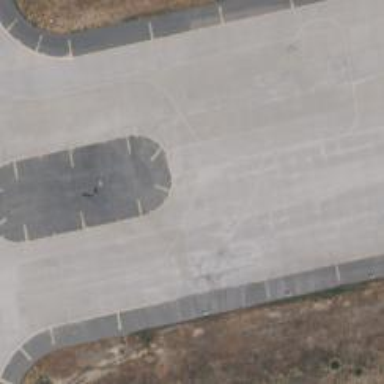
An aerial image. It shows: Image of taxiway at airport.